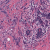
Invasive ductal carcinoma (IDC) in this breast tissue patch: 1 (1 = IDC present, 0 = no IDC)